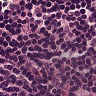
Metastatic tissue present: no